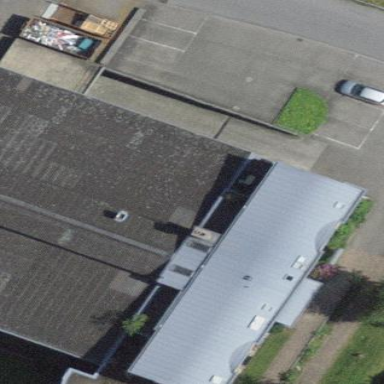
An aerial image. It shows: Industrial building.